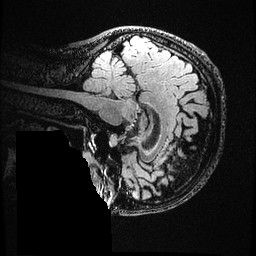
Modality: FLAIR
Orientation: sagittal
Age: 34
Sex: female
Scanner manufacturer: ge
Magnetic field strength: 3 T
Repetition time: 4.802 s
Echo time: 0.1158 s